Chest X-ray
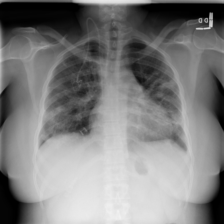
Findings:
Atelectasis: negative
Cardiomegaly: positive
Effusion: negative
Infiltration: positive
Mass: negative
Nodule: negative
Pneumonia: negative
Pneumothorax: negative
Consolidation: negative
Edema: negative
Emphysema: negative
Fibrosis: negative
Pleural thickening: negative
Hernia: negative